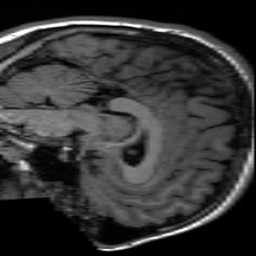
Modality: inplaneT1
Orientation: sagittal
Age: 20
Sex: male
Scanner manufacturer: ge
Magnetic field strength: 3 T
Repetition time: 2.499 s
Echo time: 0.02513 s